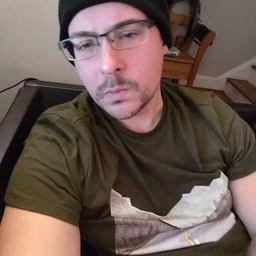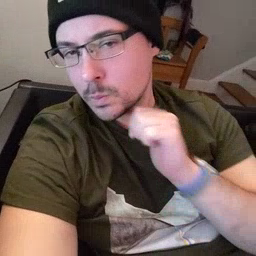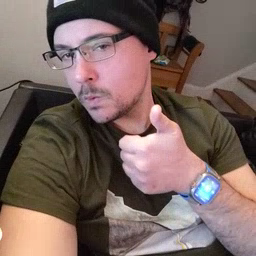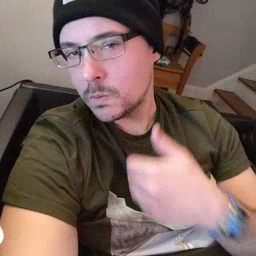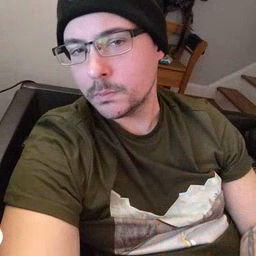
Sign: tomorrow